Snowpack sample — Rabbit Ears Pass, Jackson County, Colorado, USA (12/17/25, 1:08 PM MST)
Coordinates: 40.387, -106.625
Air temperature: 34 °F
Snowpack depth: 46 cm
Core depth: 40 cm
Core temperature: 28.4 °F
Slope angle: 6°, slope face: 165°
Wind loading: medium
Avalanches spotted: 0
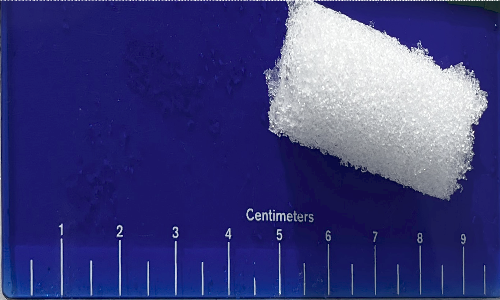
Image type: core
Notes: No avalanches spotted nearby, although collected in a meadowy area with minimal risk on this face of the pass.